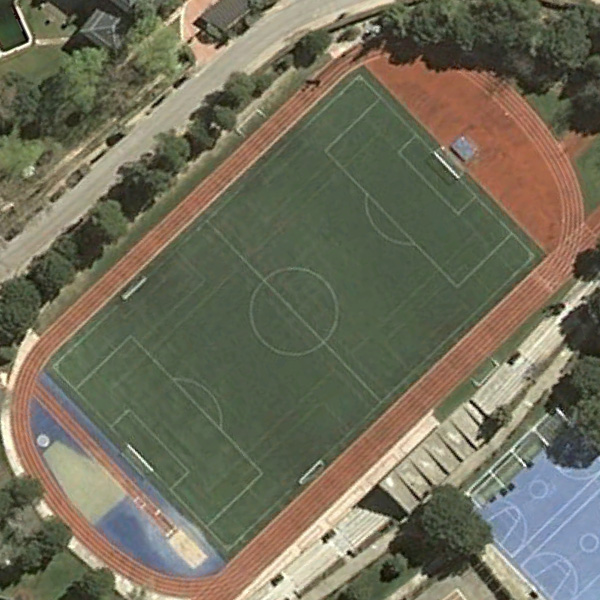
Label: Playground